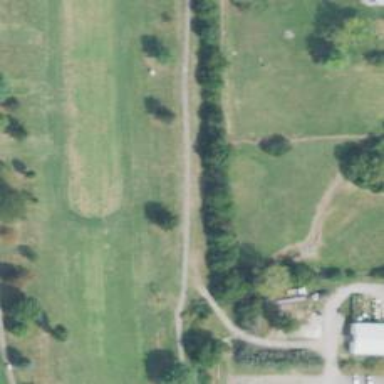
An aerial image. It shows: Pathway for golfing.